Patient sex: M
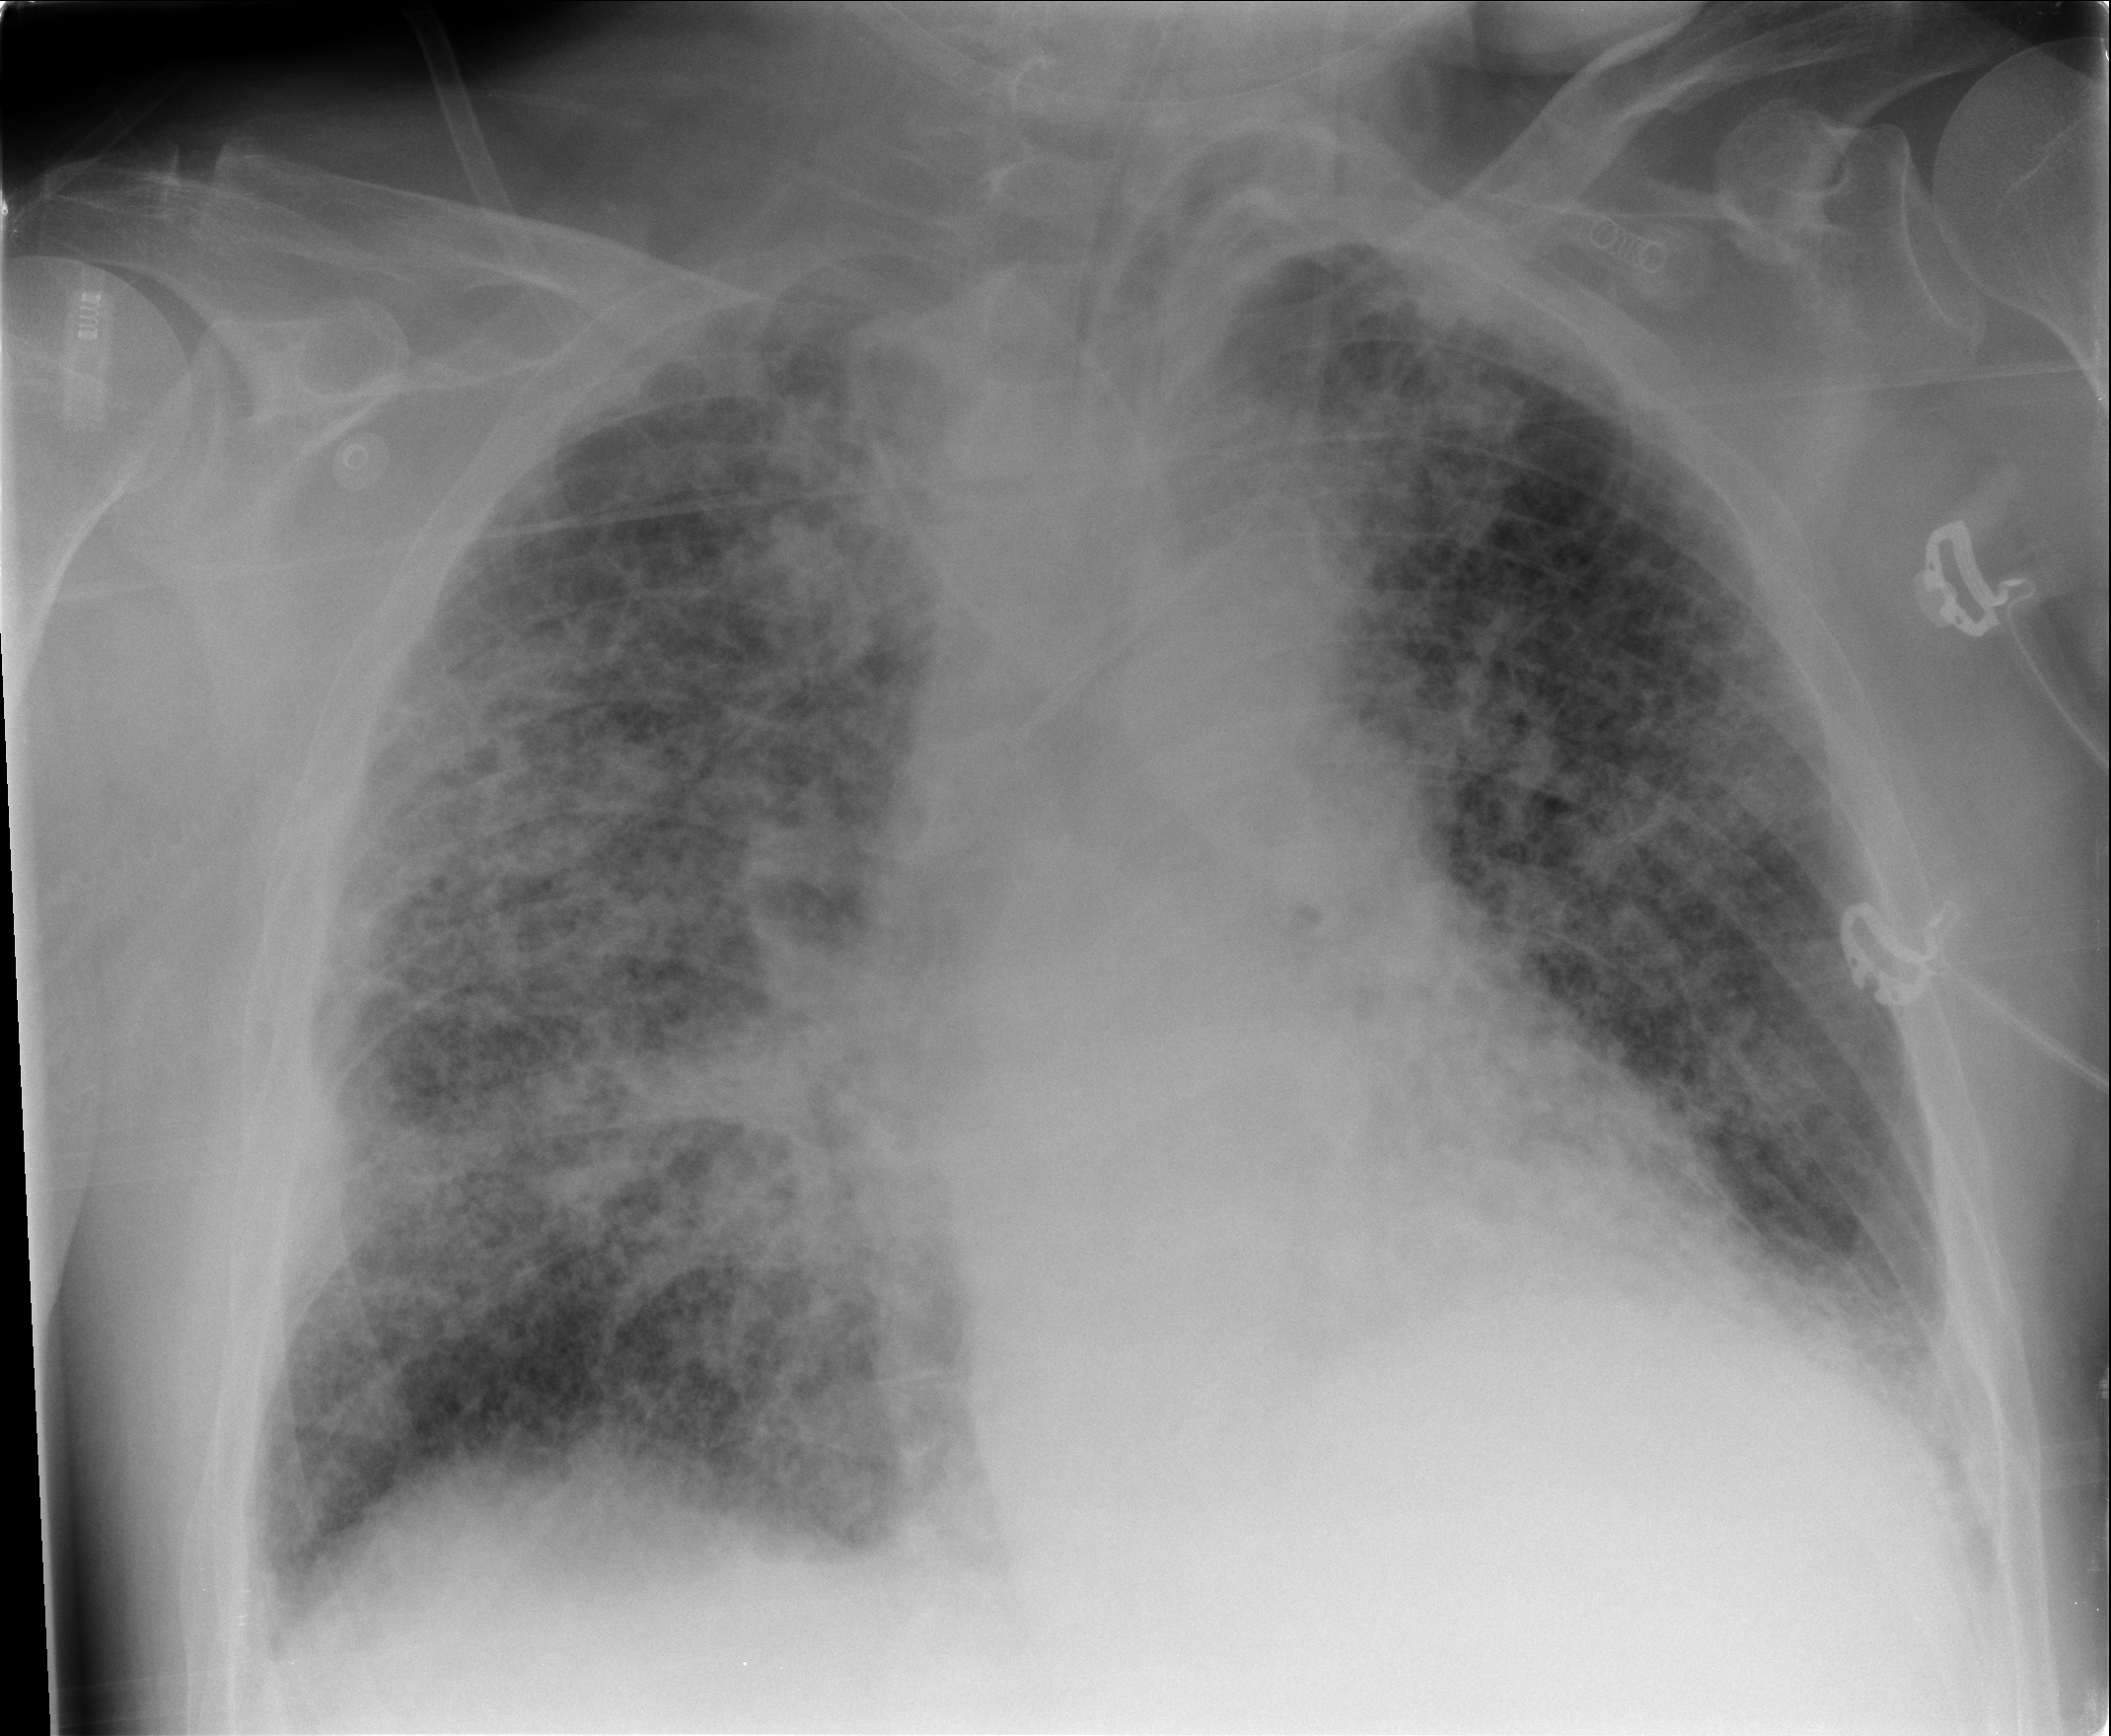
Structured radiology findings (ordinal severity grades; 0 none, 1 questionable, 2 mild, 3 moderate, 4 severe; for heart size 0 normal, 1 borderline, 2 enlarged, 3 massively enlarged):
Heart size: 0
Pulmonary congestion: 0
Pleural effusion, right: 1
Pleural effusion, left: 1
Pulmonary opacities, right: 4
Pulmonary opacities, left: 4
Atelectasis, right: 3
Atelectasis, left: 3